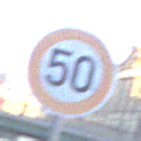
Verkehrszeichen: Geschwindigkeit50
Umgebung: Outdoor, Urban
Tageszeit: SunriseSunset
Wetter: Clear
Licht: Natural
Jahreszeit: NotSpecified
Kontrast: LowContrast